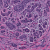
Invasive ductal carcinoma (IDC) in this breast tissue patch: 0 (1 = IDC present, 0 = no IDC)